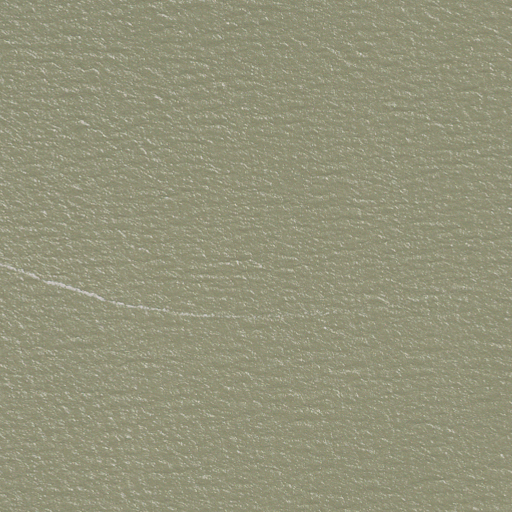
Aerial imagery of bar in Maryland named Sixfoot Knoll containing only open water